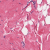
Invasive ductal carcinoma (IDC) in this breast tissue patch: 0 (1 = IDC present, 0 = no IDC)